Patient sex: M
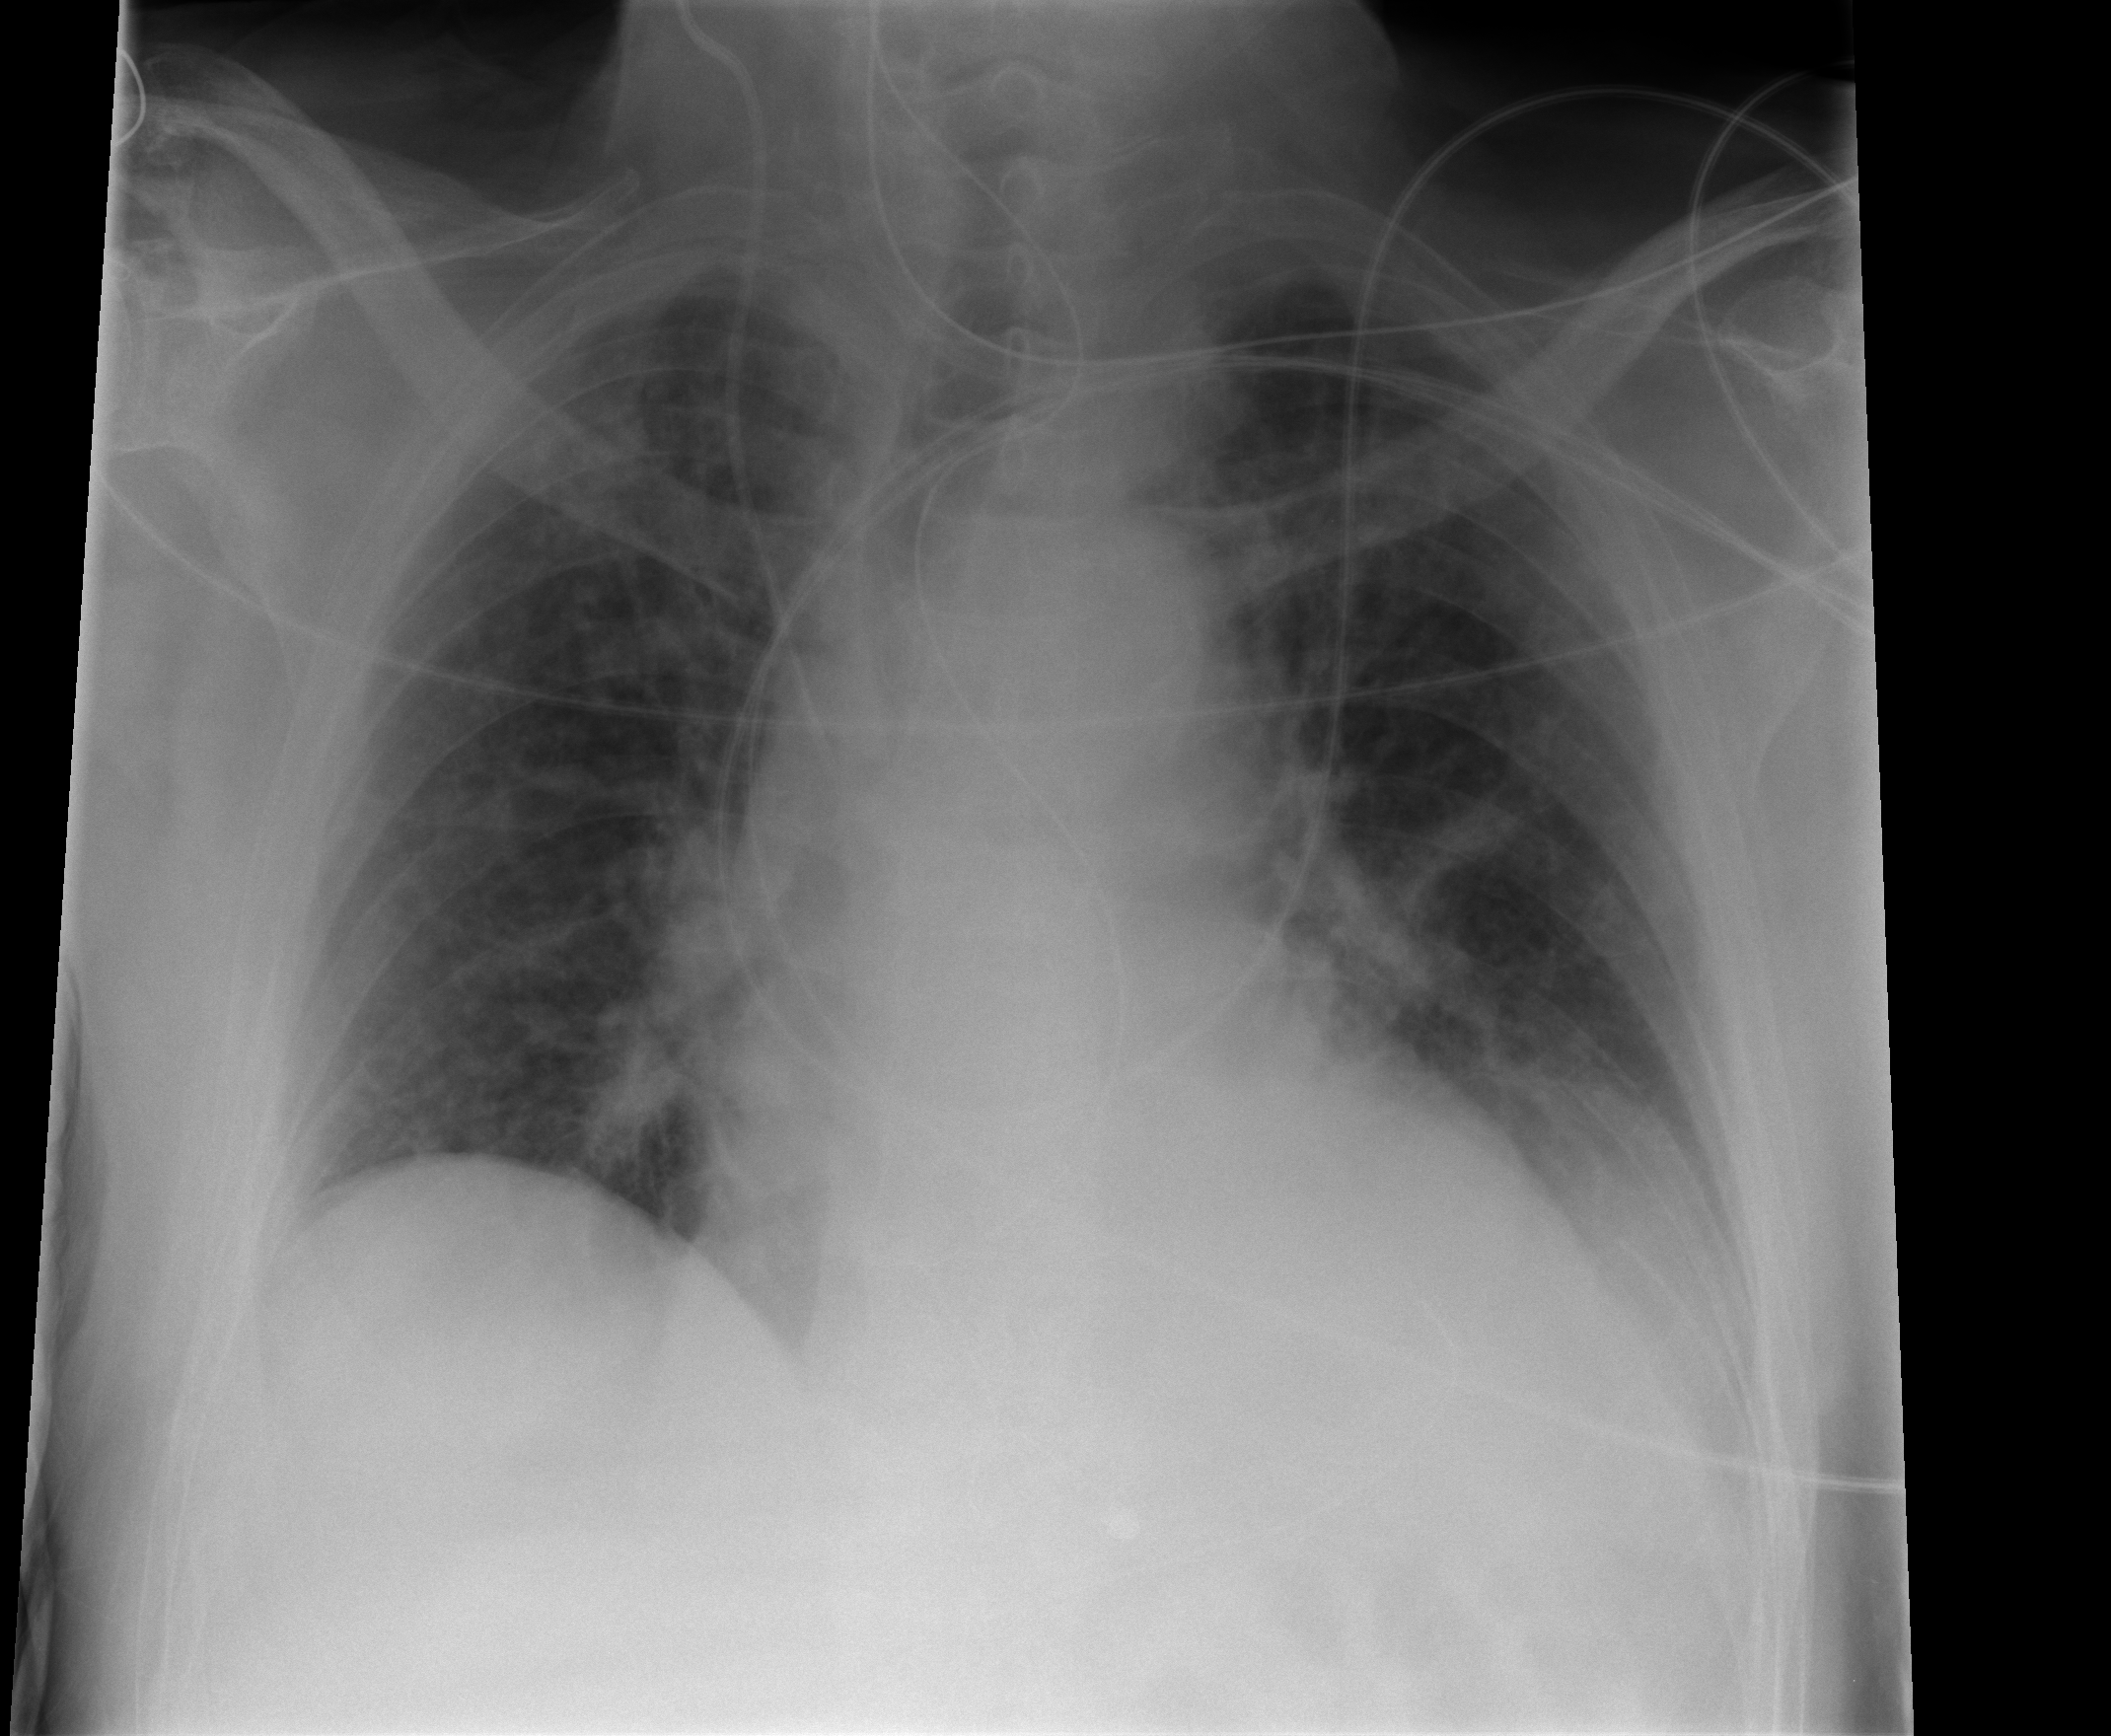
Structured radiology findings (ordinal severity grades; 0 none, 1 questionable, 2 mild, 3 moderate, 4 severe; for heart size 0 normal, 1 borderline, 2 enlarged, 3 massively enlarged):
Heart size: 2
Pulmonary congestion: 1
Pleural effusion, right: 0
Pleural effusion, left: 1
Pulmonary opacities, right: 0
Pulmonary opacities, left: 0
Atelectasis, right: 2
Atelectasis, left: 2